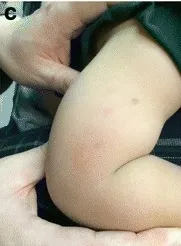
C. Results of intradermal testing showing wheal size of 8x16 mm (wheal/erythema).
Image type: medical_photograph (skin_photograph)